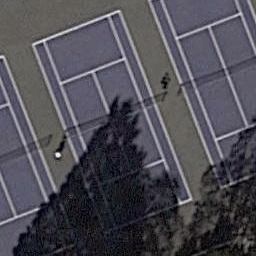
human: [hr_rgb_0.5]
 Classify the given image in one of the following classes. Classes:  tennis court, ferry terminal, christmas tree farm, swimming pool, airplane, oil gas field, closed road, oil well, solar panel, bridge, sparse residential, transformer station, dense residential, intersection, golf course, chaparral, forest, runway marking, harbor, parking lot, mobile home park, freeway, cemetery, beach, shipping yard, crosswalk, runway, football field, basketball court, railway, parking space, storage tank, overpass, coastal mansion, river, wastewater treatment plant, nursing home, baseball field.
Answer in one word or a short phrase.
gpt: tennis court